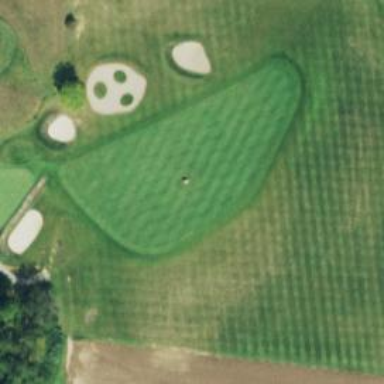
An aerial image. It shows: Golf hole.